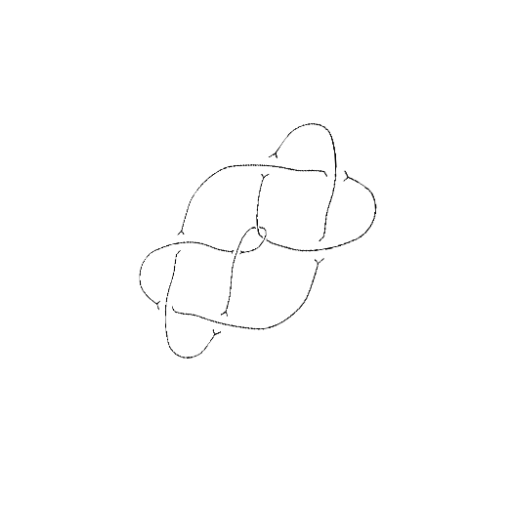
Crossing number: 9